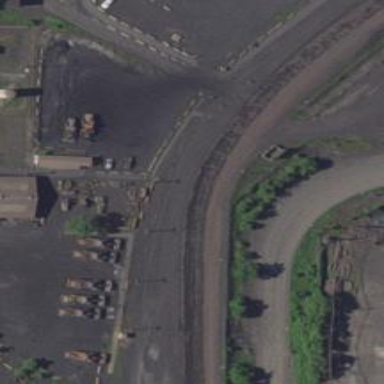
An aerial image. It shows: Railway spur service.